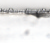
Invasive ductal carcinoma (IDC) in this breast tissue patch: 0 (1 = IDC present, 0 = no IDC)